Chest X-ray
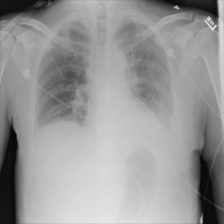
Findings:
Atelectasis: negative
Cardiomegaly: negative
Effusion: positive
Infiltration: negative
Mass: negative
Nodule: negative
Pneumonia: negative
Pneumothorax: negative
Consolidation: negative
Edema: negative
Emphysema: negative
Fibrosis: negative
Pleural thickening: negative
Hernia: negative